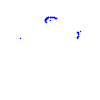
Particle: proton